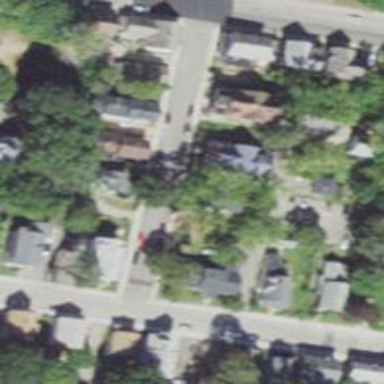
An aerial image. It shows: Residential driveway designated as service road.